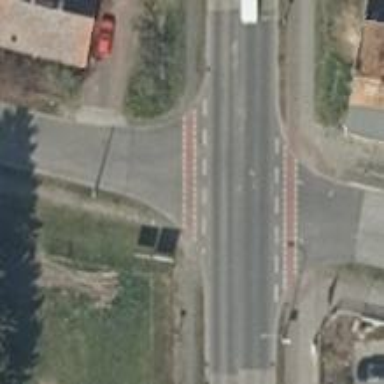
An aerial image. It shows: Road with traffic signals.